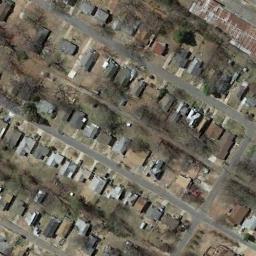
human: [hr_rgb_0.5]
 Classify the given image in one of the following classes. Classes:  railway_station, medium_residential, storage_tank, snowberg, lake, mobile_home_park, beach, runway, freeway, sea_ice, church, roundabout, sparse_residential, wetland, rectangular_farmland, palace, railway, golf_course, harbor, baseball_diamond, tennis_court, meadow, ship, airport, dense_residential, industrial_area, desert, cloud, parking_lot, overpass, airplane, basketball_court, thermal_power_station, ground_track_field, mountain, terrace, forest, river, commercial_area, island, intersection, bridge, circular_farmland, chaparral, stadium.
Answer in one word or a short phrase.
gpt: medium_residential